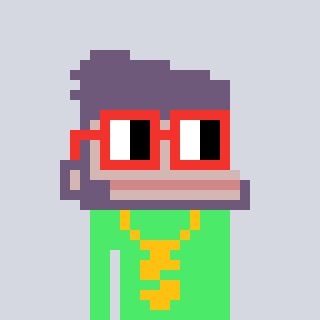
a pixel art character with square red glasses, a ape-shaped head and a teal-colored body on a cool background